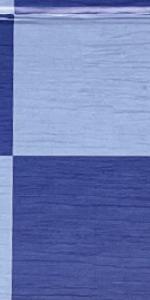
Label: Empty